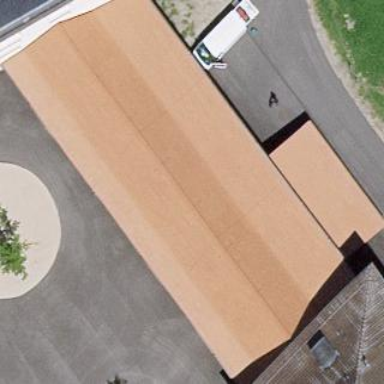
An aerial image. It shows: View of roof of building.